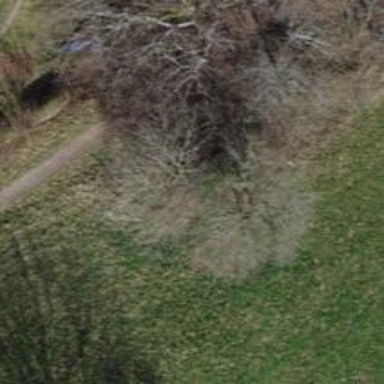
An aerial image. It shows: Single tag "natural: tree."